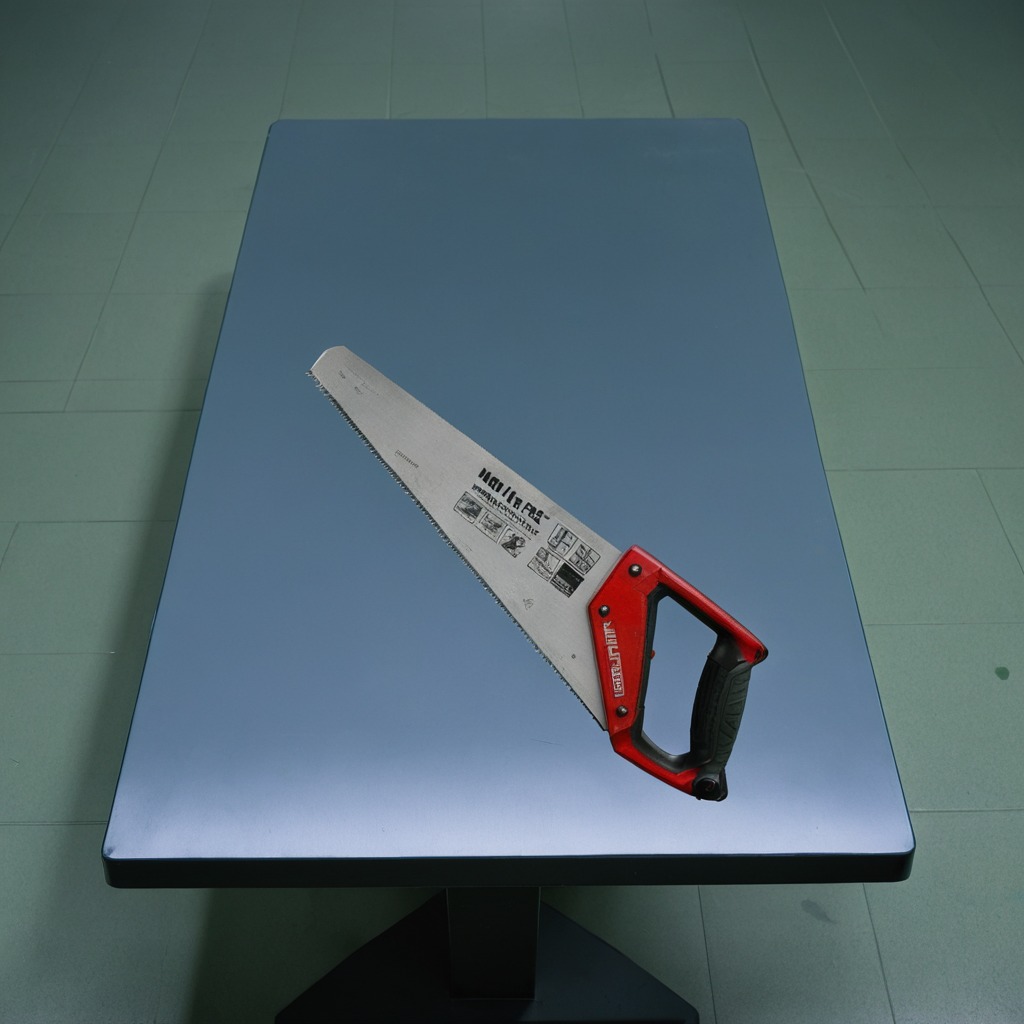
A metal saw is lying on the table in a railway signal maintenance room.